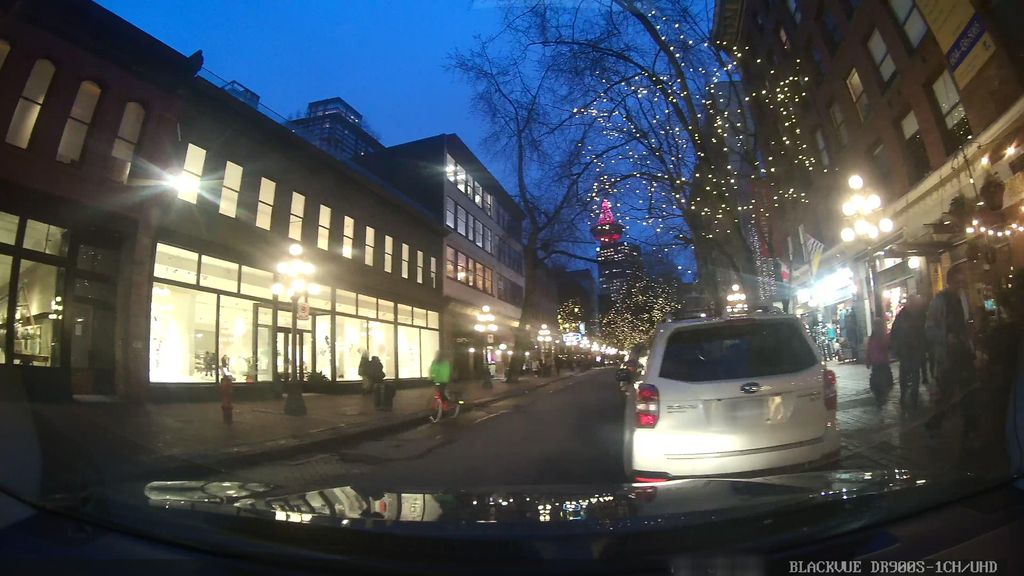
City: vancouver